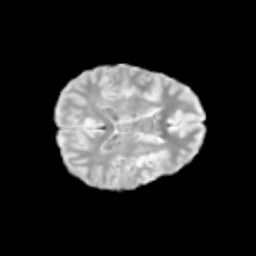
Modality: T2w
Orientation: axial
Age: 13
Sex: male
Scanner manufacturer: siemens
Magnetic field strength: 3 T
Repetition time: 3.8 s
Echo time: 0.07 s